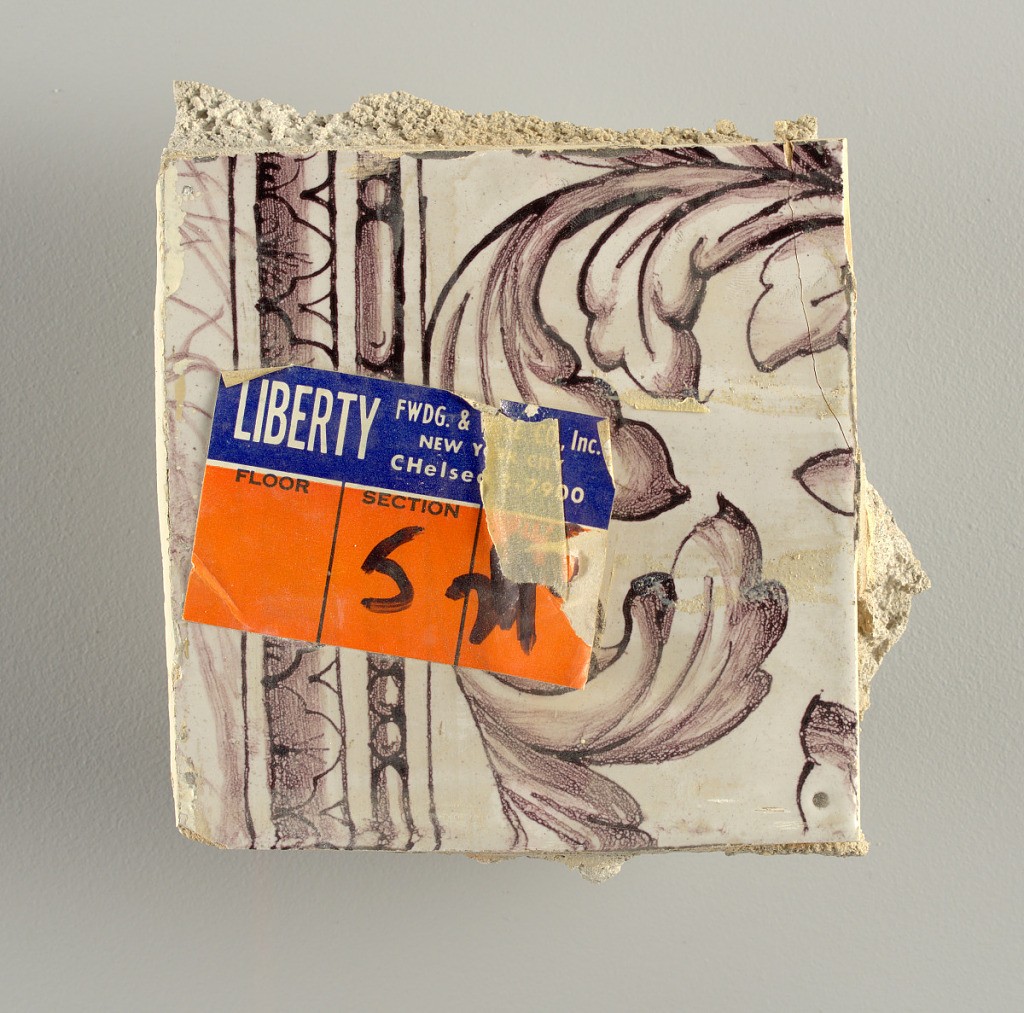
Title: Wall facing
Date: ca. 1725
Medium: tin-glazed earthenware, underglaze
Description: Two vertical rectangles, twenty-three tiles high.  A) Nine tiles wide at top; seven tiles wide at bottom.  B) Ten and one-half tiles wide.

Arabesque design of foliage.  A) with centered figure of Justice under a canopy.  B) with centered urn.